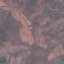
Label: HerbaceousVegetation